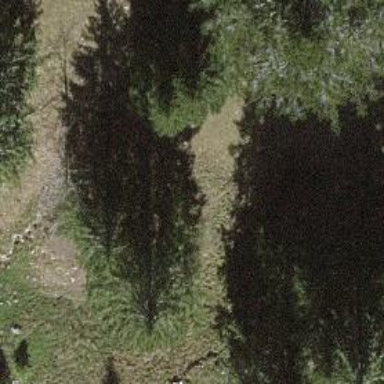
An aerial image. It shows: Single tag "natural: tree."